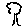
Label: tree